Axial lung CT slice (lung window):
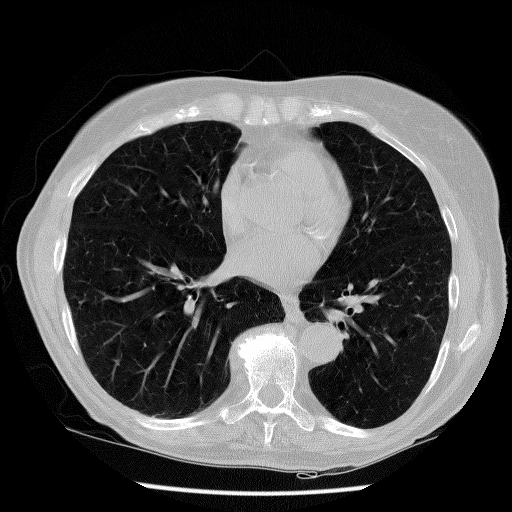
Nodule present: no